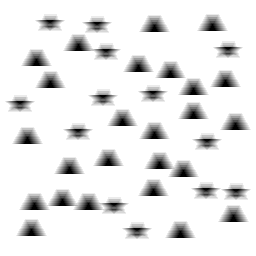
Squares: 0
Triangles: 25
Stars: 13
Total shapes: 38